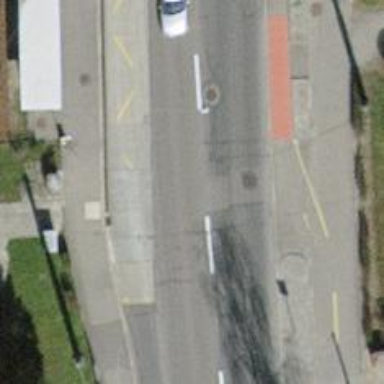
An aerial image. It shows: Secondary asphalt road with cycle track. There is trolley wire overhead.